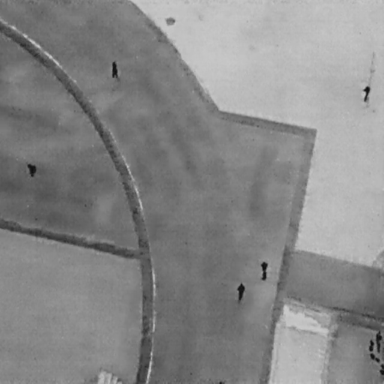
There are six objects shown in the infrared image, including a DontCare, and five People.